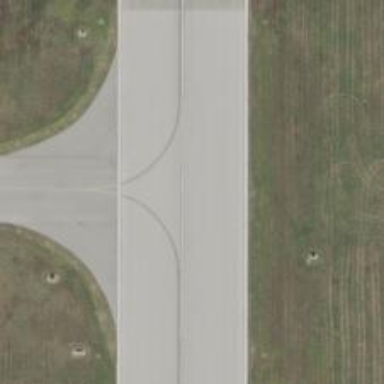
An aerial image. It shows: Asphalt runway at the airport.